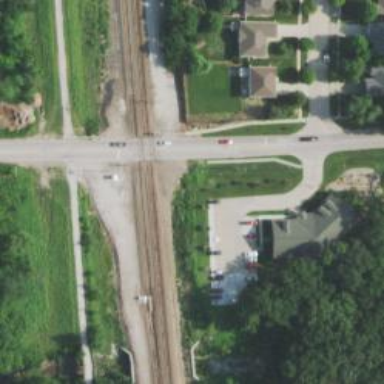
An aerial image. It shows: Level crossing with full barriers and lights.